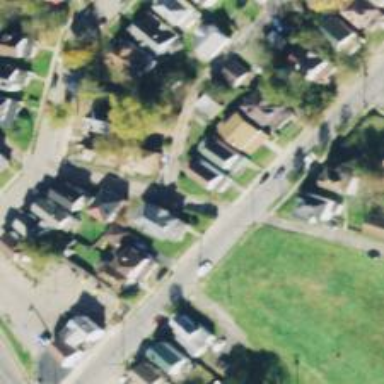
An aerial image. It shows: Alley classified as service road.